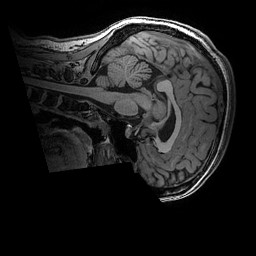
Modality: T1w
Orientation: sagittal
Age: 19
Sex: female
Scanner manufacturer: ge
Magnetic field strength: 3 T
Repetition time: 0.007 s
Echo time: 0.00342 s